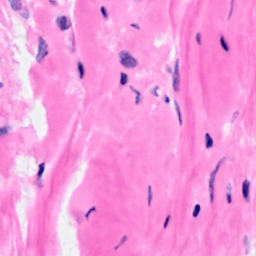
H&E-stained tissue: Breast